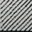
Piece: xx